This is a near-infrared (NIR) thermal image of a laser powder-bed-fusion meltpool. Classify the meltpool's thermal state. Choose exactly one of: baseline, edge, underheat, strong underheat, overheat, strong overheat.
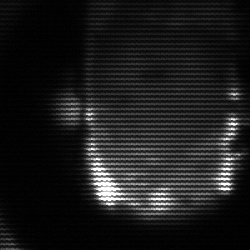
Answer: baseline